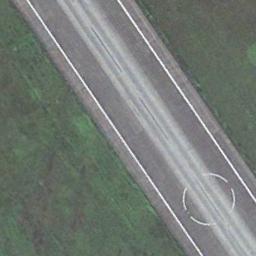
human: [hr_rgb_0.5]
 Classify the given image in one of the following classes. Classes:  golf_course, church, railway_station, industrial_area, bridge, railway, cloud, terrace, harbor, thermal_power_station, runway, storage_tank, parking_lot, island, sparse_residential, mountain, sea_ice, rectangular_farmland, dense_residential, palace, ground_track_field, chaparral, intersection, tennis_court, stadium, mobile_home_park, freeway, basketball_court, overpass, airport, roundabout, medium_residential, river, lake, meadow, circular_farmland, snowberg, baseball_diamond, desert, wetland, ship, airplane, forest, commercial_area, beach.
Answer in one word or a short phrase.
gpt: runway